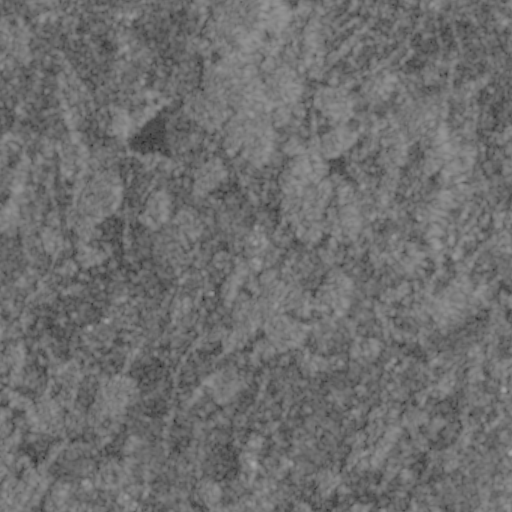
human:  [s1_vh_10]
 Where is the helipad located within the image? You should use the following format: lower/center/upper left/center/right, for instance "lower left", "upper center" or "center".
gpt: The helipad is located in the center left of the image.
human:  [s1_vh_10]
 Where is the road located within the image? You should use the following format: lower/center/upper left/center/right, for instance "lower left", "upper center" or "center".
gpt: There is no road in the image.

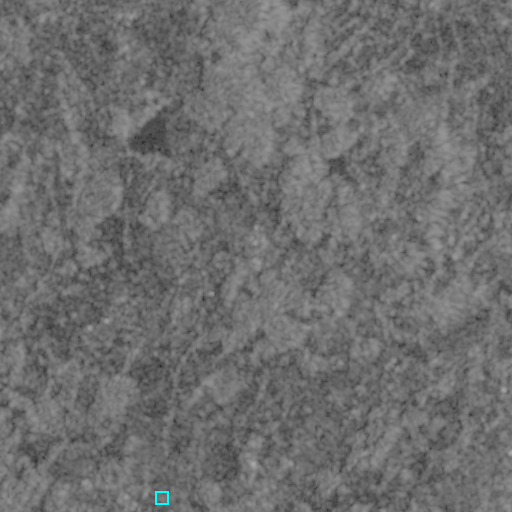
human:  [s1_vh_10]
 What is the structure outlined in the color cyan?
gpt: The structure outlined in cyan is a park.
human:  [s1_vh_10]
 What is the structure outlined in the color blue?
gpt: There is no blue outline.